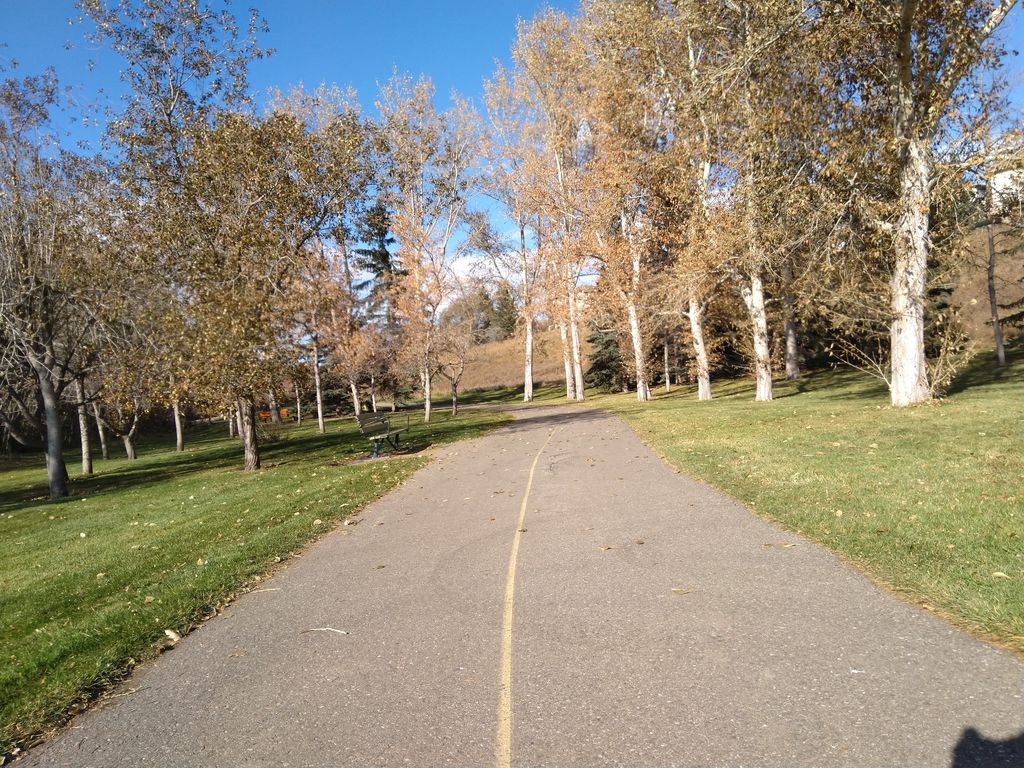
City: calgary